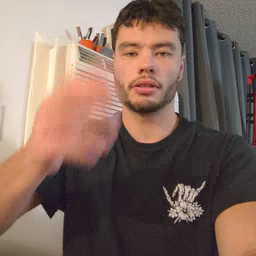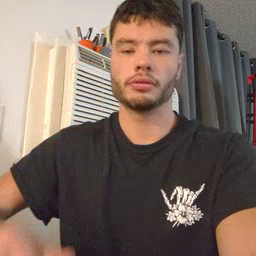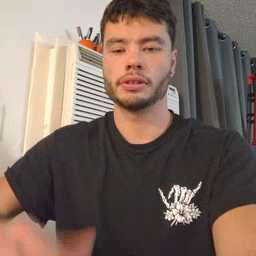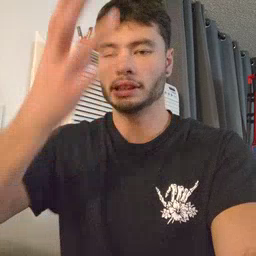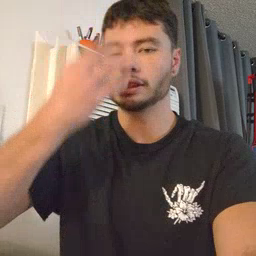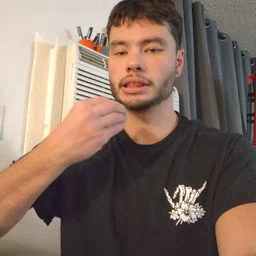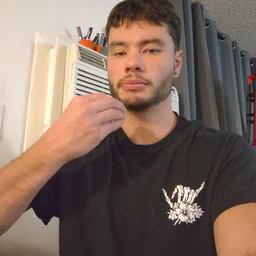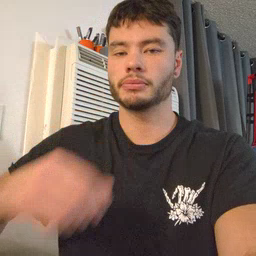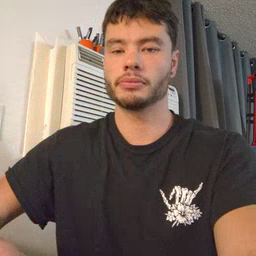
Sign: sleep